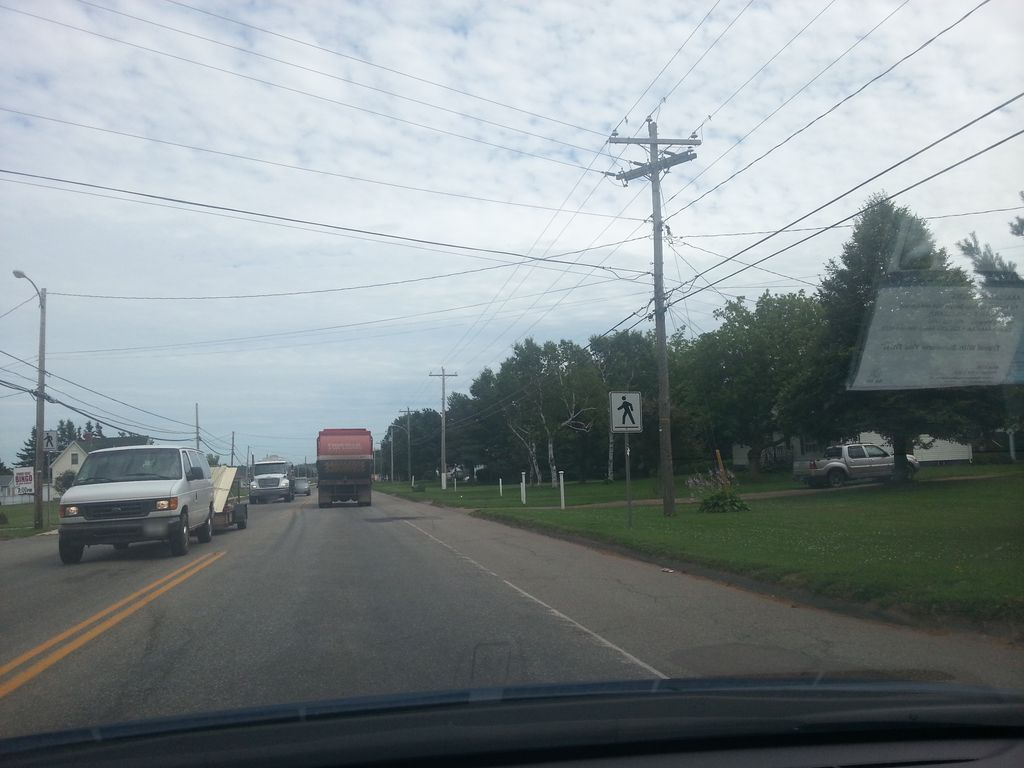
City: charlottetown